Interaction volume radius: 5 \u00c5
Interaction volume height: 20 \u00c5
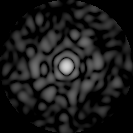
Disorder parameter: 0.8344